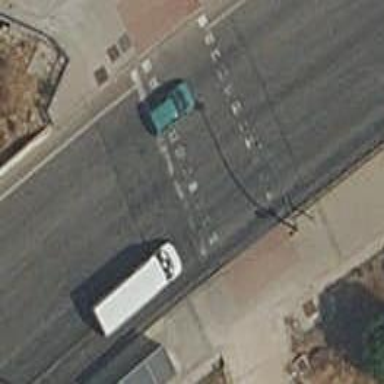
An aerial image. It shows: Pedestrian crossing with zebra markings on the footway.